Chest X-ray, PA view. Patient: 61 years old, sex F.
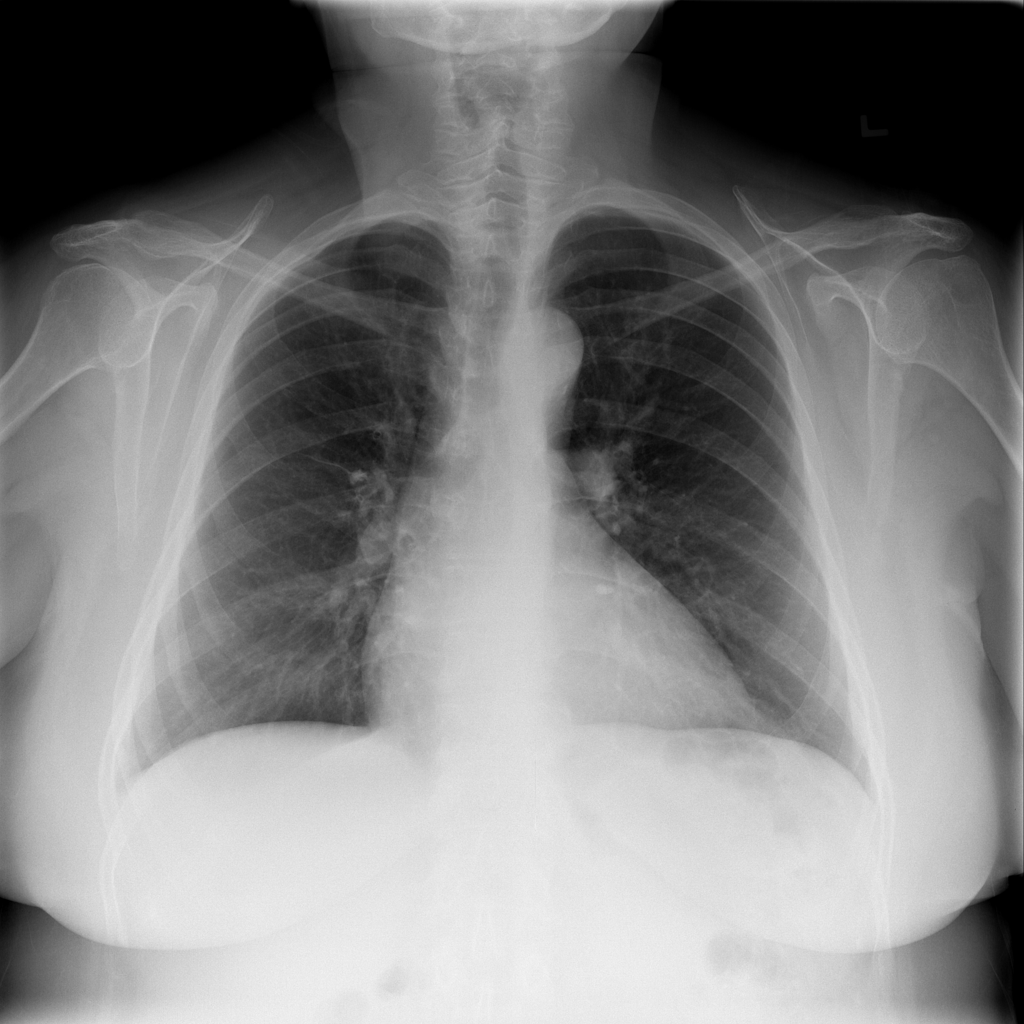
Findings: No Finding